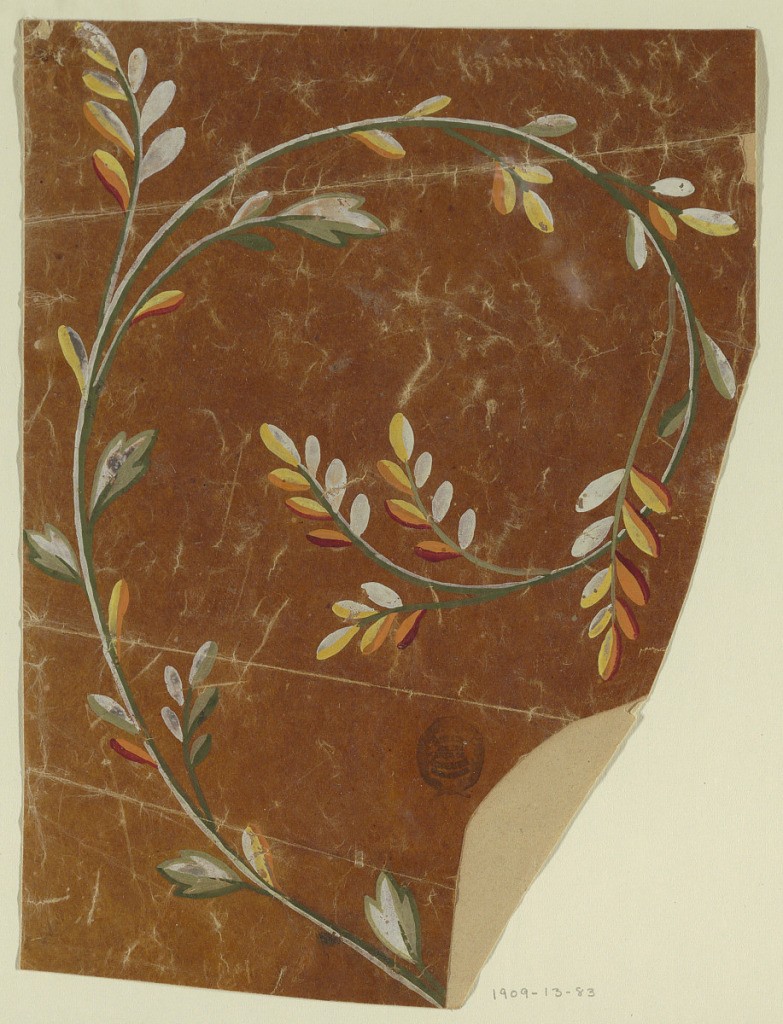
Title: Design for a Woven Fabric, Fragment
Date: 1815-1840
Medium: Green, white, yellow, beige, and read gouache on oily tracing paper, mounted
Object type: Drawing
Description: Scroll of a bough with leaves.